Aerial crown-view tile of a tropical tree (Barro Colorado Island, Panama), acquired 20240813:
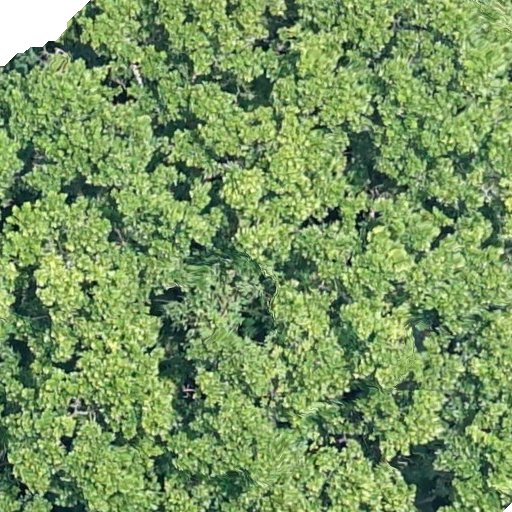
Species: Anacardium excelsum
GBIF accepted scientific name: Anacardium excelsum
Crown area: 645.697 m²